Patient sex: M
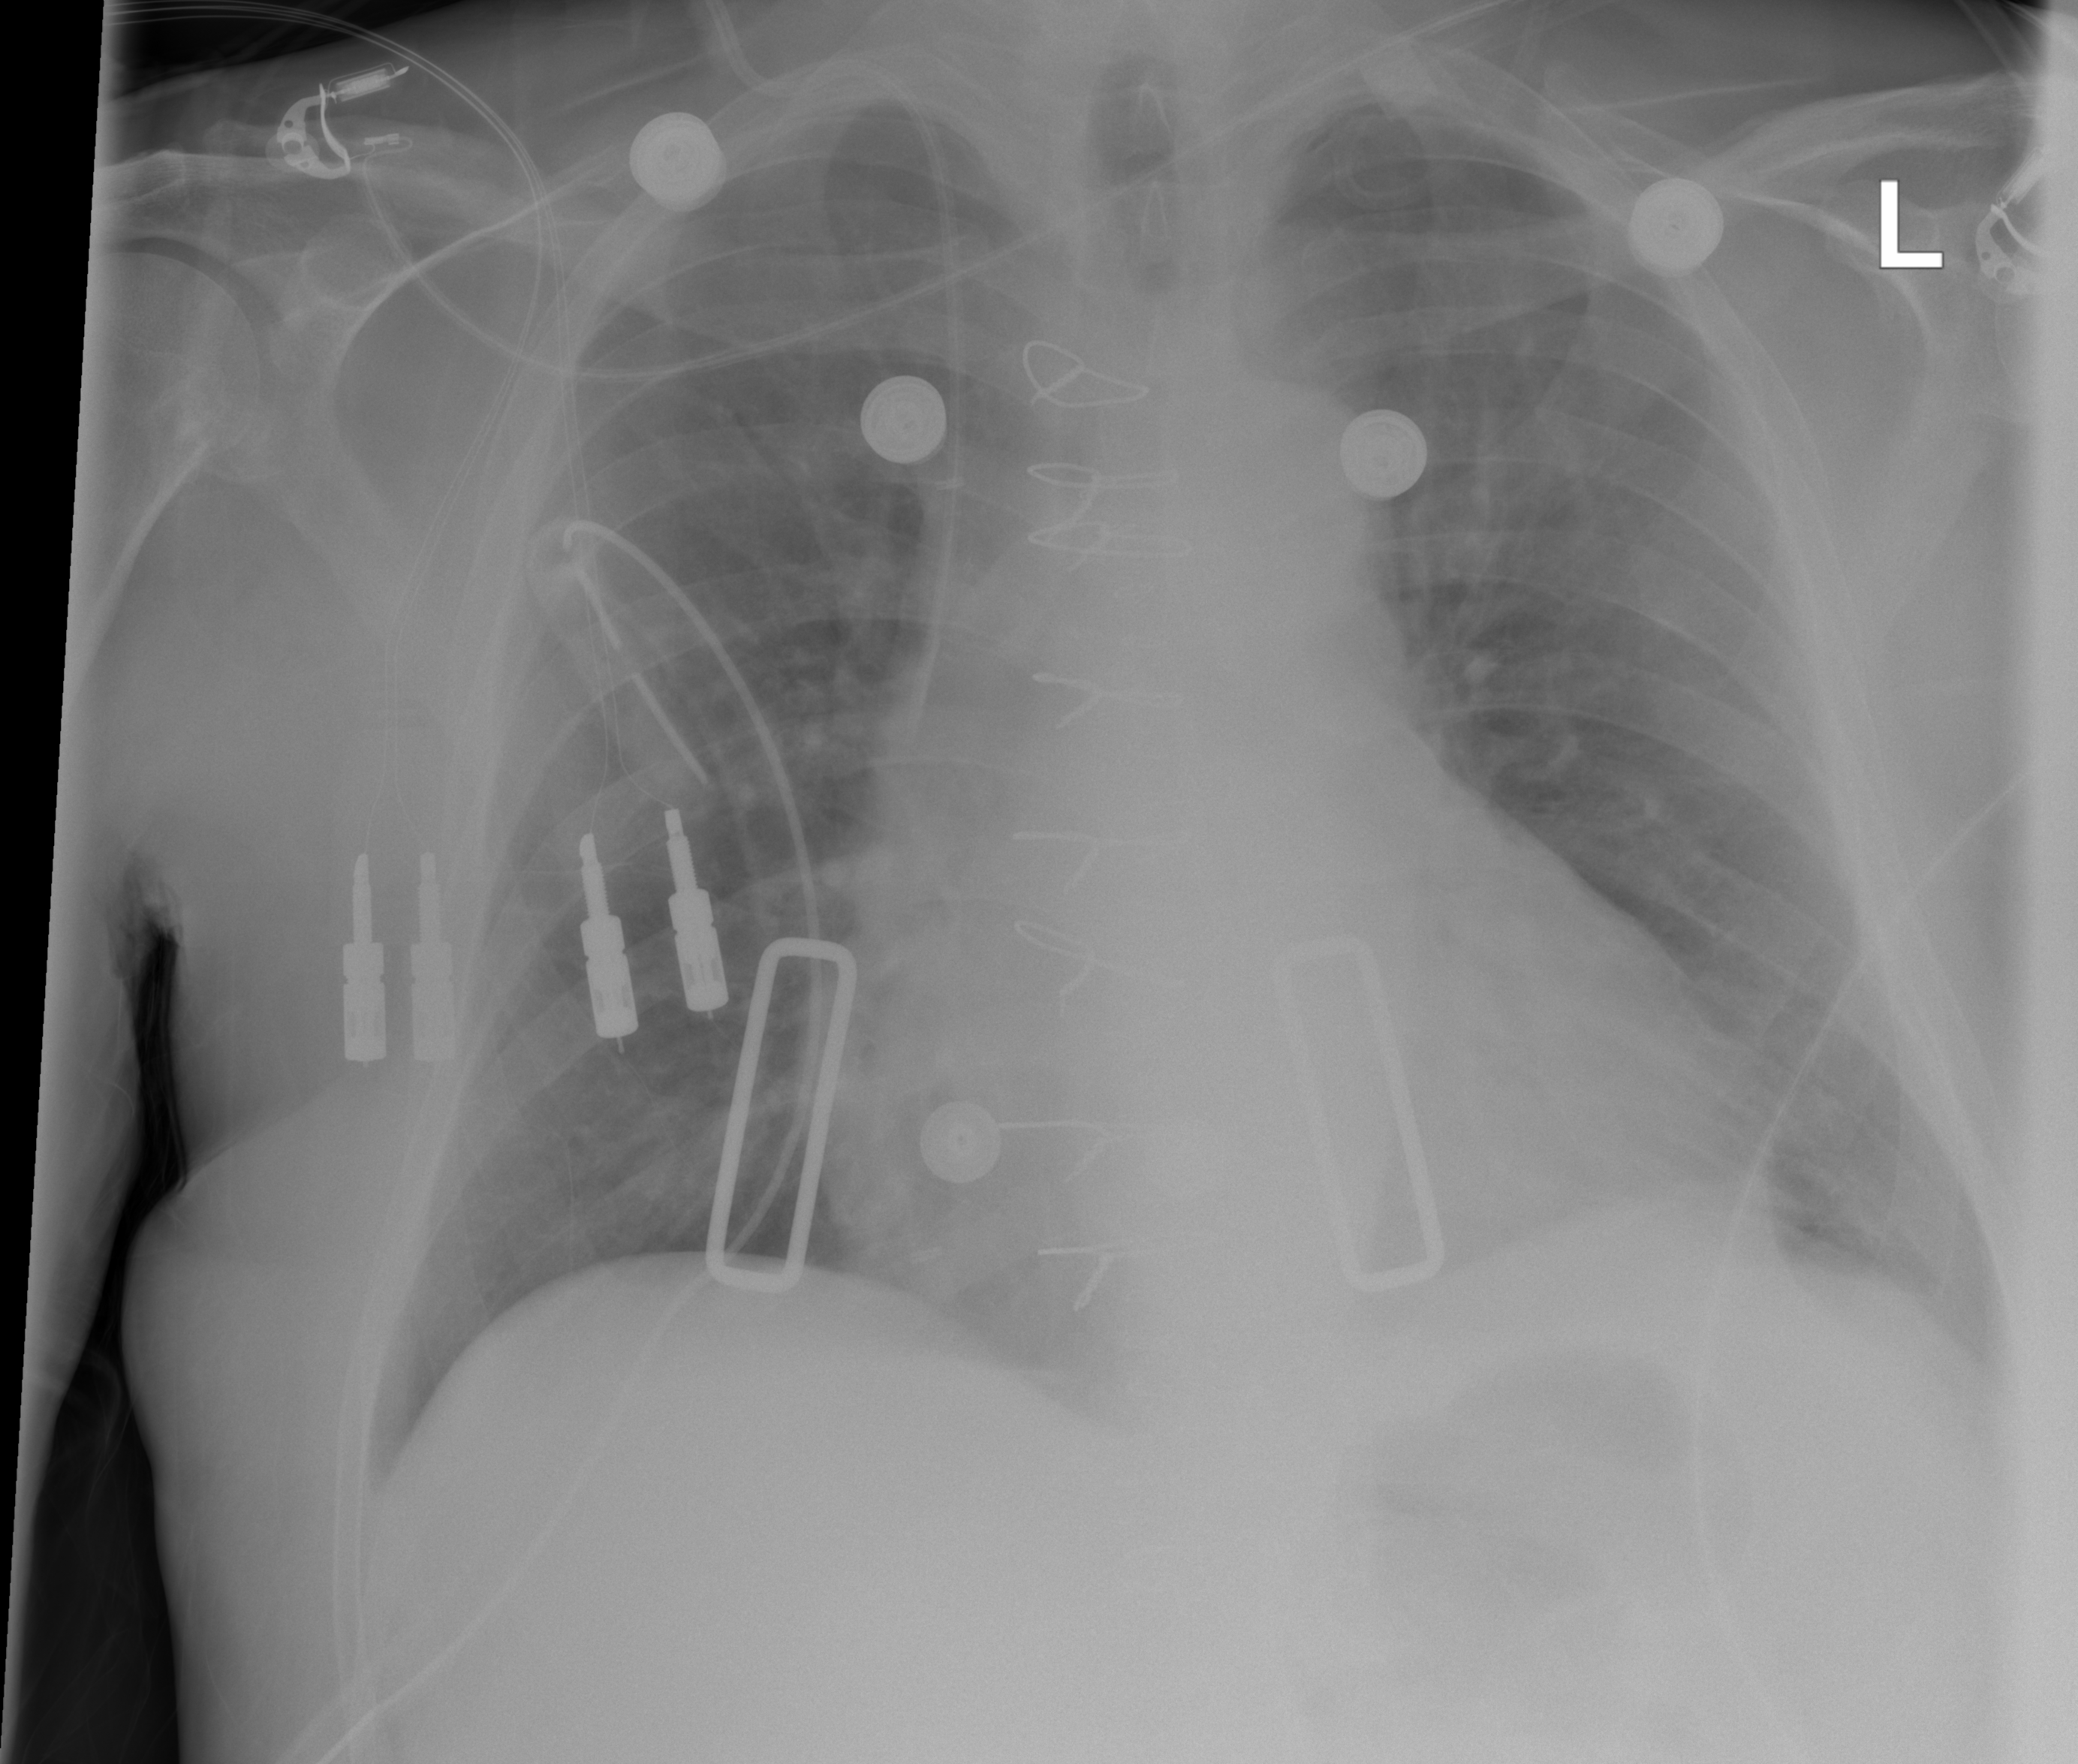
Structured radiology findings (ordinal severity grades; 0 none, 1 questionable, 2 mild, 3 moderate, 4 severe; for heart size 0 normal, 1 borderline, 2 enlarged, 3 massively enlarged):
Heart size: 2
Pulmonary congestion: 2
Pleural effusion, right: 0
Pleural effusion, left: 2
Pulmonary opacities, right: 0
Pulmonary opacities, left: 0
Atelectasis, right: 0
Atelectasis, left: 0